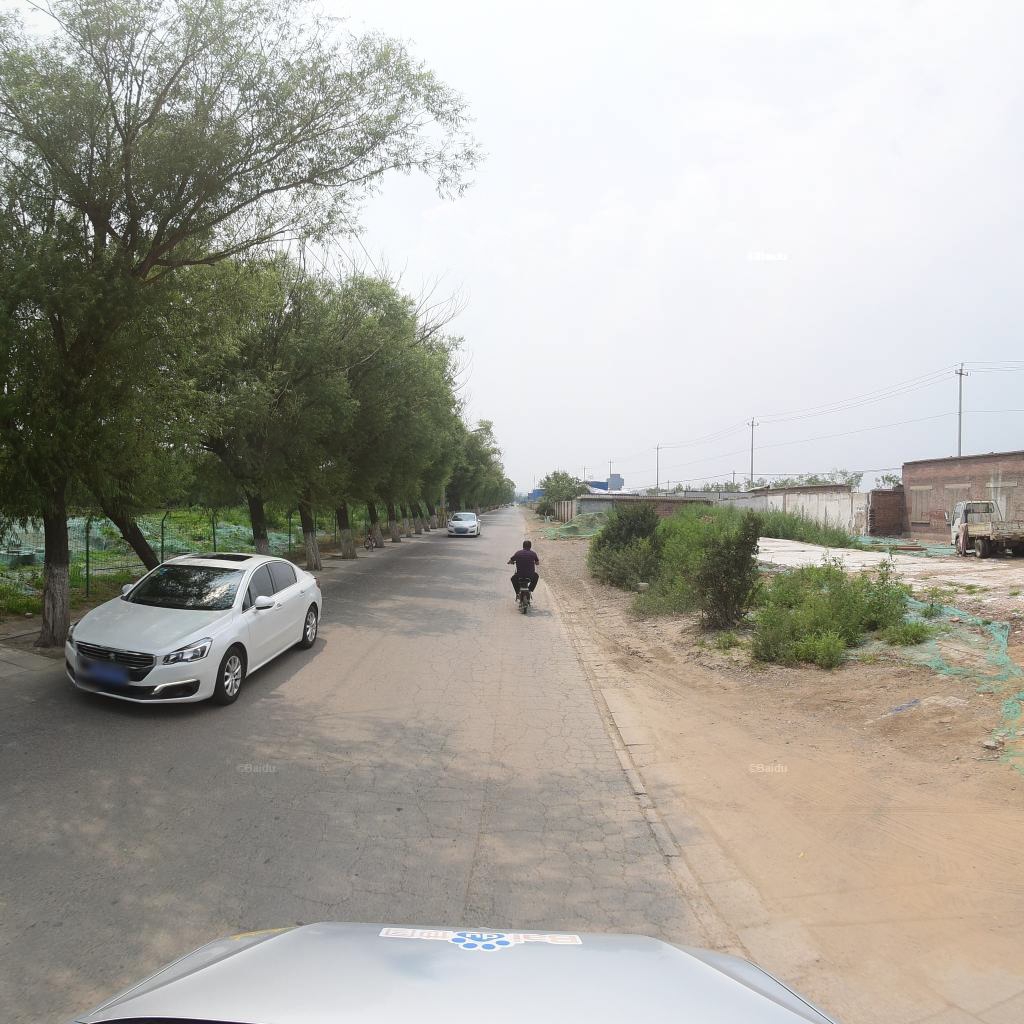
Region: Fengtai
Road damage annotations: alligator crack